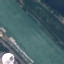
Label: River